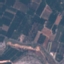
Land use / land cover: PermanentCrop